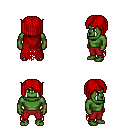
a pixel art fantasy rpg character, male body template, orc, green skin, red tattered cape, red pants, red pageboy hairstyle, four views (front, back, left, right), 2x2 character sprite sheet, small pixel art, hard edges, no anti-aliasing